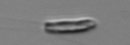
Label: Chrysochromulina